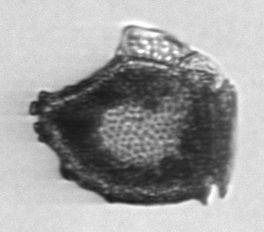
Label: Dinophysis_norvegica